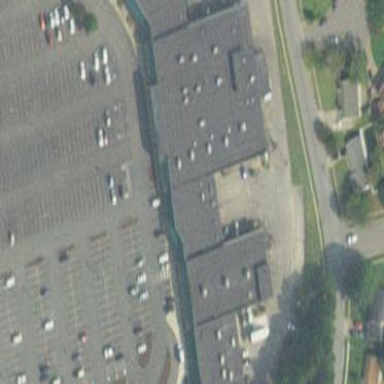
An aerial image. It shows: Commercial building.